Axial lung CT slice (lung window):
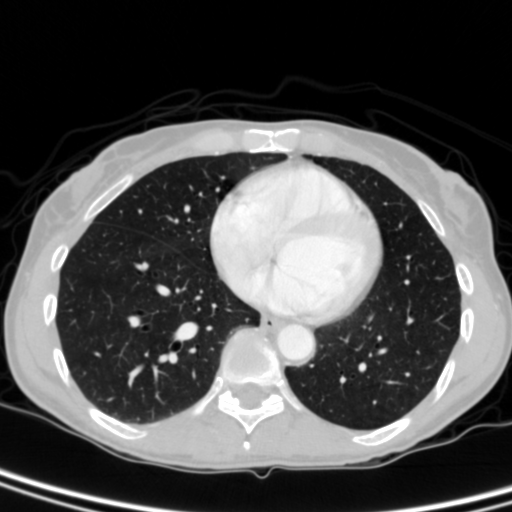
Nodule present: no